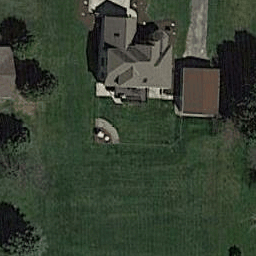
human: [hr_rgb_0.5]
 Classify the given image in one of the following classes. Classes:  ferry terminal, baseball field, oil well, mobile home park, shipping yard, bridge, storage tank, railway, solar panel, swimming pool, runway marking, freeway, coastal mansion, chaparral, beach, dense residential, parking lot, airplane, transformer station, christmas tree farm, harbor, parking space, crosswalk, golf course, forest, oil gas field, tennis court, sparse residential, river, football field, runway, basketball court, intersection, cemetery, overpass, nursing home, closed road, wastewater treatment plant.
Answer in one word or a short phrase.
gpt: sparse residential